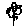
Label: flower